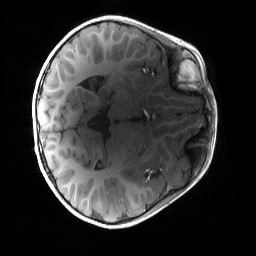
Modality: T1w
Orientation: axial
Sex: male
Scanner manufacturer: siemens
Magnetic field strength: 3 T
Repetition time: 1.9 s
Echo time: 0.00243 s